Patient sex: M
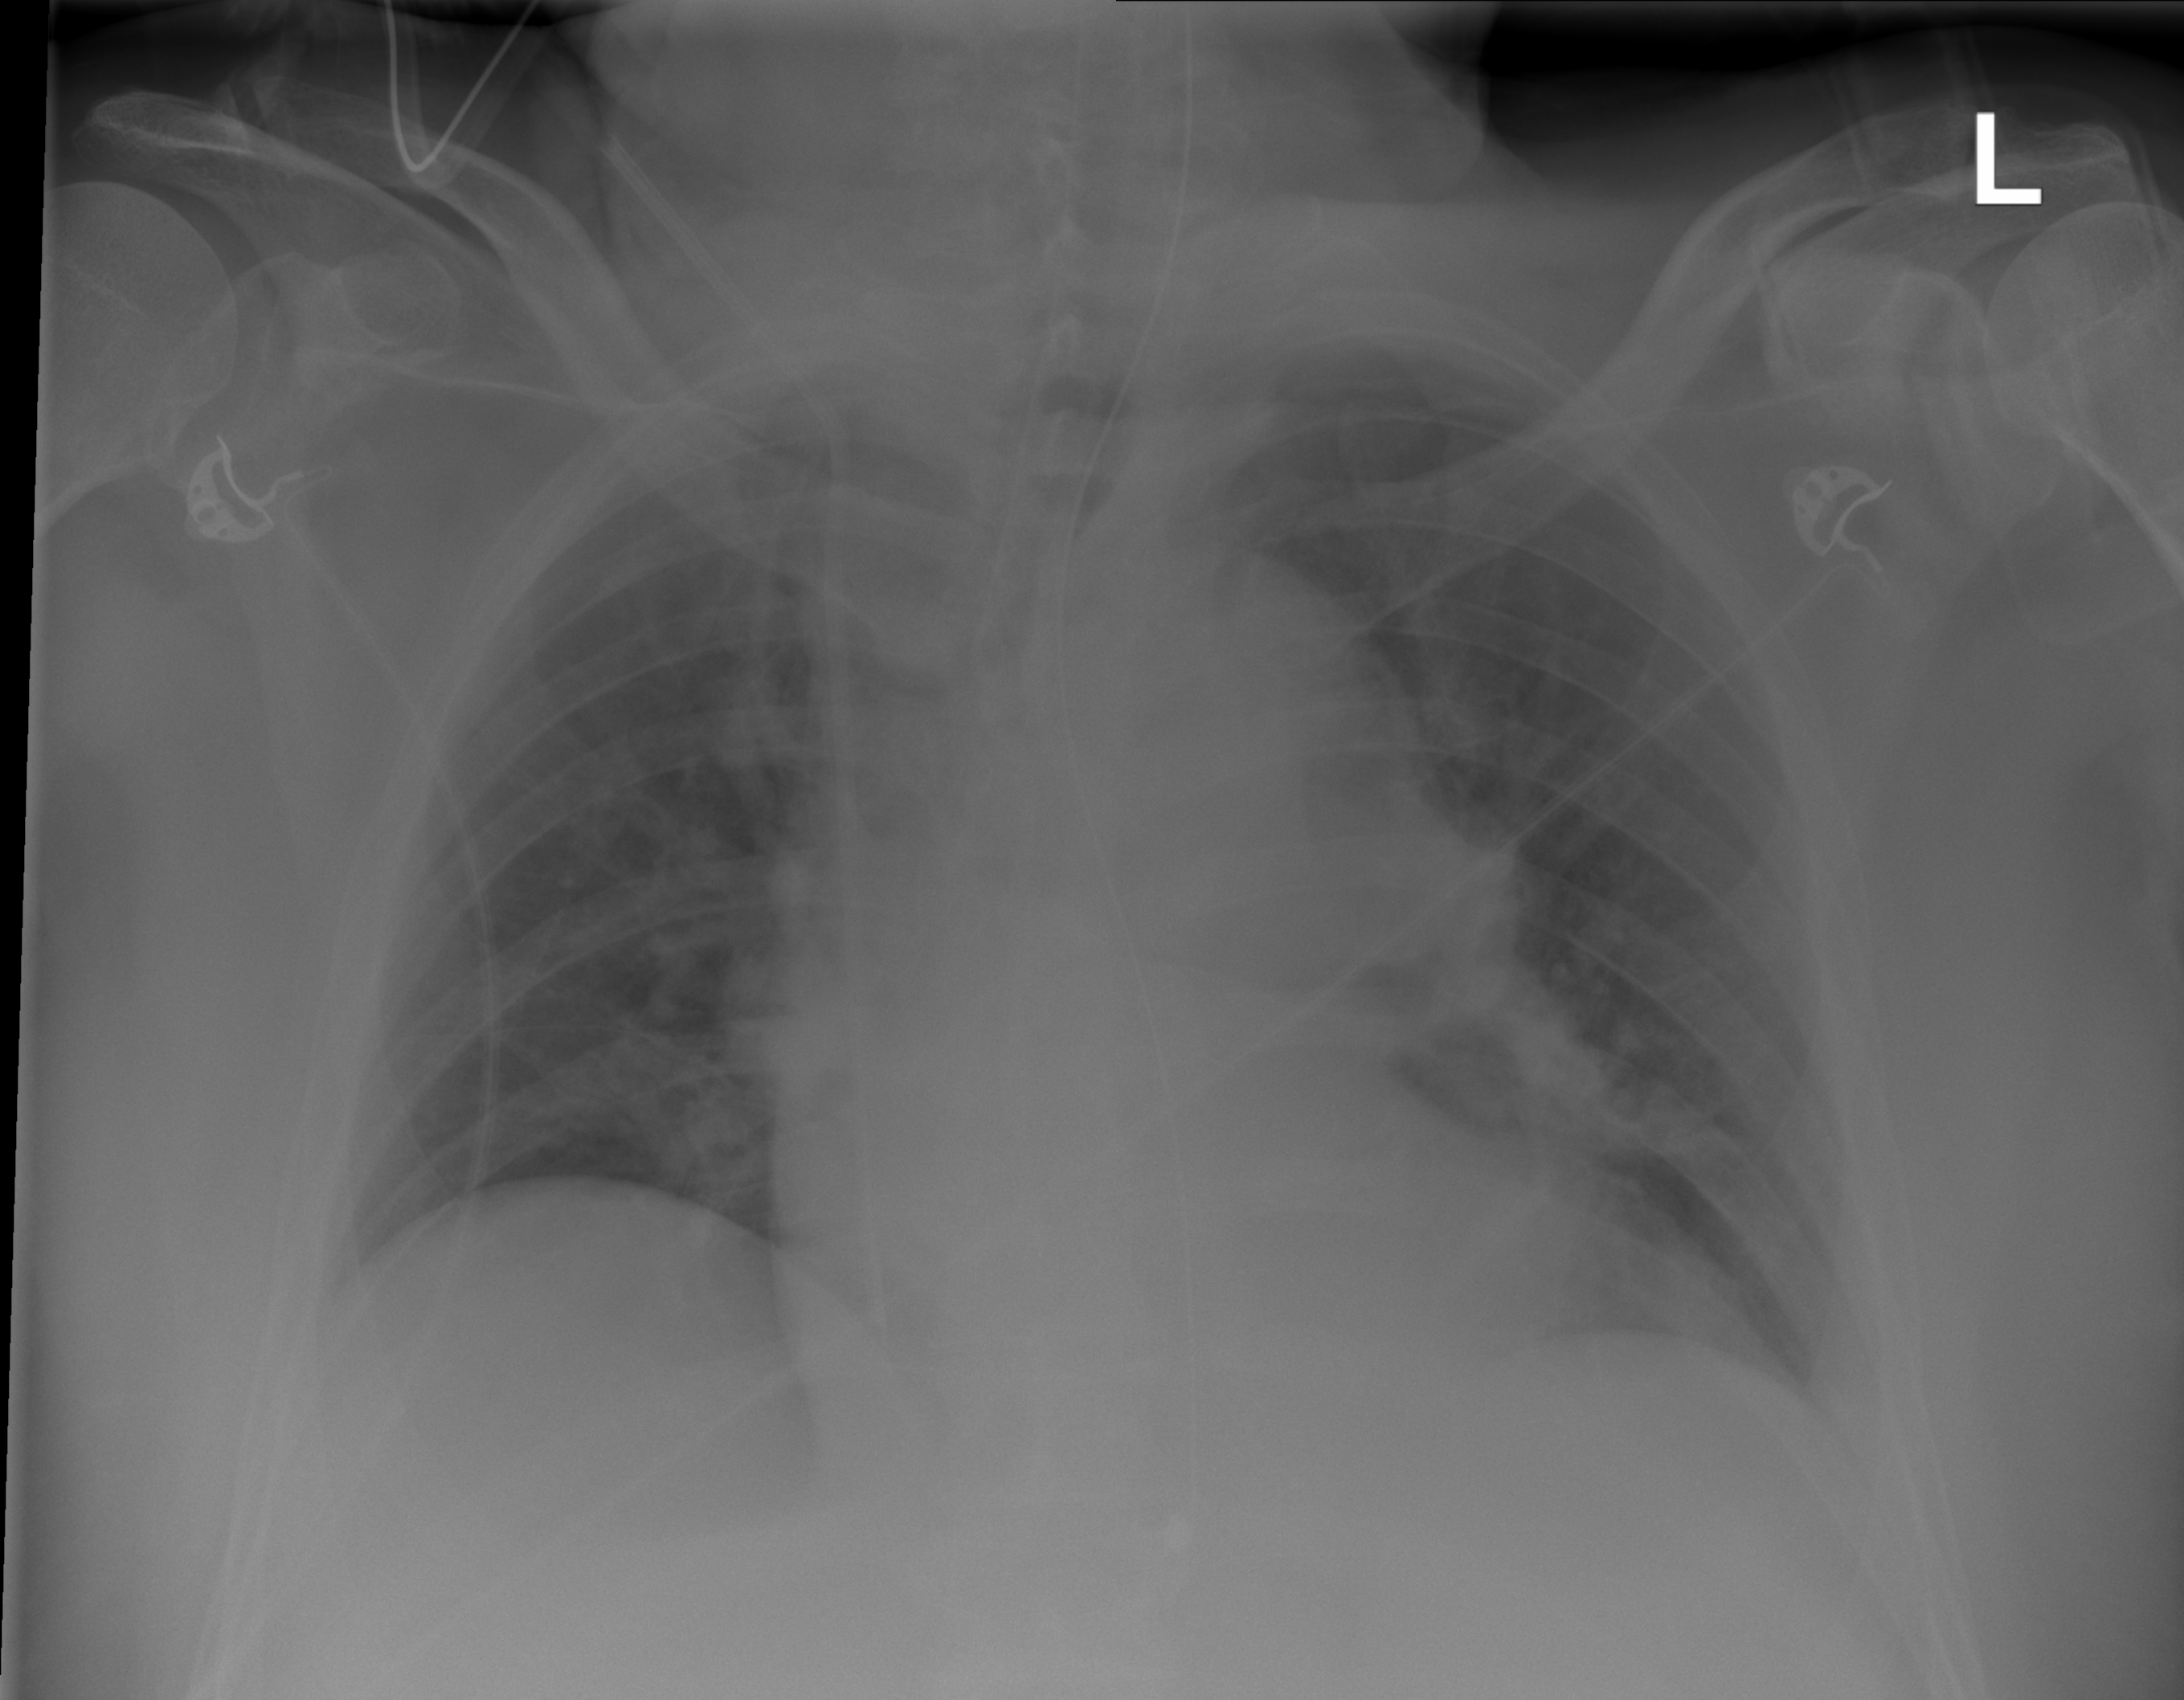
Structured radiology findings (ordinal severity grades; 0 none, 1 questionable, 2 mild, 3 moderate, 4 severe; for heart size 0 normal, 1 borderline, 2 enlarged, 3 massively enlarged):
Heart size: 0
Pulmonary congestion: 0
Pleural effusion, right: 0
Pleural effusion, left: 0
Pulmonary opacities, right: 0
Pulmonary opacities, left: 0
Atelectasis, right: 0
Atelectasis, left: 1